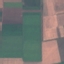
Land use / land cover: AnnualCrop